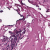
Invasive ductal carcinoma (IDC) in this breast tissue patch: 0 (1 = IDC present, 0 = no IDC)